Field crop: tomato
Growth stage: 1
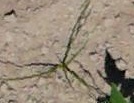
Species: cyperus